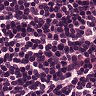
Metastatic tissue present: no